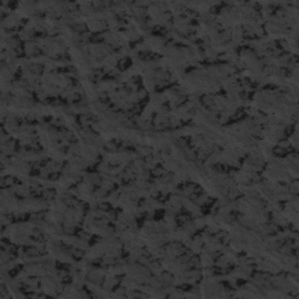
Label: frost